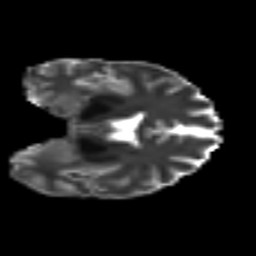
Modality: T2w
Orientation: coronal
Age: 37
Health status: ill
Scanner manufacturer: philips
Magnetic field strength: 3 T
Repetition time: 9 s
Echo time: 0.127 s